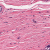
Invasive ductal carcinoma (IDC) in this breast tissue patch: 0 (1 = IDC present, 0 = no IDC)